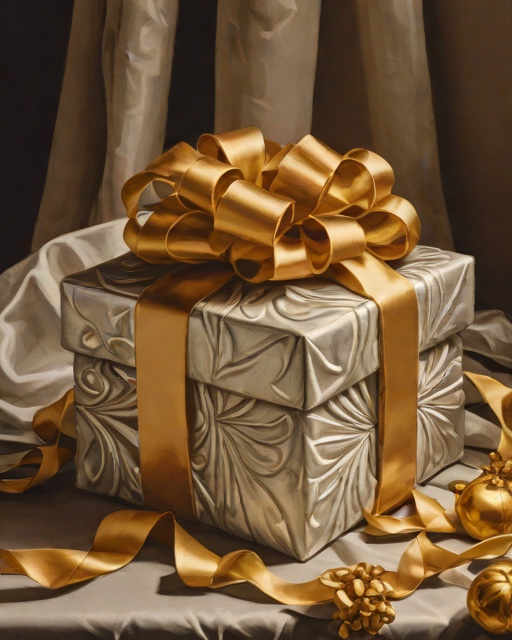
Category: Birthday